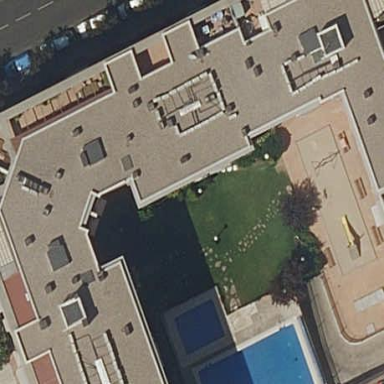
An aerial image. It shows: Residential building.